Question: I wrote a web application that set a cookie and delete it. To clarify to scenario what I mean look at the following code snippet.
'''
package main
import (
"fmt"
"github.com/gorilla/mux"
"net/http"
"time"
)
func rootHandler(rw http.ResponseWriter, r *http.Request) {
fmt.Fprintf(rw, "Hello Foo")
}
func setCookieHandler(rw http.ResponseWriter, r *http.Request) {
c := &http.Cookie{
Name: "storage",
Value: "value",
Path: "/",
MaxAge: 0,
HttpOnly: true,
}
http.SetCookie(rw, c)
}
func deleteCookieHandler(rw http.ResponseWriter, r *http.Request) {
c, err := r.Cookie("storage")
if err != nil {
panic(err.Error())
}
c.Name = "Deleted"
c.Value = "Unuse"
c.Expires = time.Unix(<PHONE>, 1414414788000)
}
func readCookieHandler(rw http.ResponseWriter, r *http.Request) {
c, err := r.Cookie("storage")
if err != nil {
panic(err.Error())
}
fmt.Println(c.Expires)
}
func evaluateCookieHandler(rw http.ResponseWriter, r *http.Request) {
c, err := r.Cookie("storage")
if err != nil {
panic(err.Error())
}
if time.Now().After(c.Expires) {
fmt.Println("Cookie is expired.")
}
}
func main() {
mux := mux.NewRouter()
mux.HandleFunc("/", rootHandler)
mux.HandleFunc("/cookie", setCookieHandler)
mux.HandleFunc("/delete", deleteCookieHandler)
mux.HandleFunc("/read", readCookieHandler)
mux.HandleFunc("/eval", evaluateCookieHandler)
http.ListenAndServe(":3000", mux)
}
'''
As you can see, when I visit /cookie location, it will be set a cookie as expected. Then when I call /delete, it should change the name, value and expired time from cookie. The expired time is changed, but name and value not.

What do I want is, to delete the cookie from browser for sign out in a authentication system, when user click sign out button to delete cookie.
I also discover <URL> and follow the advice, but does not work as expected.
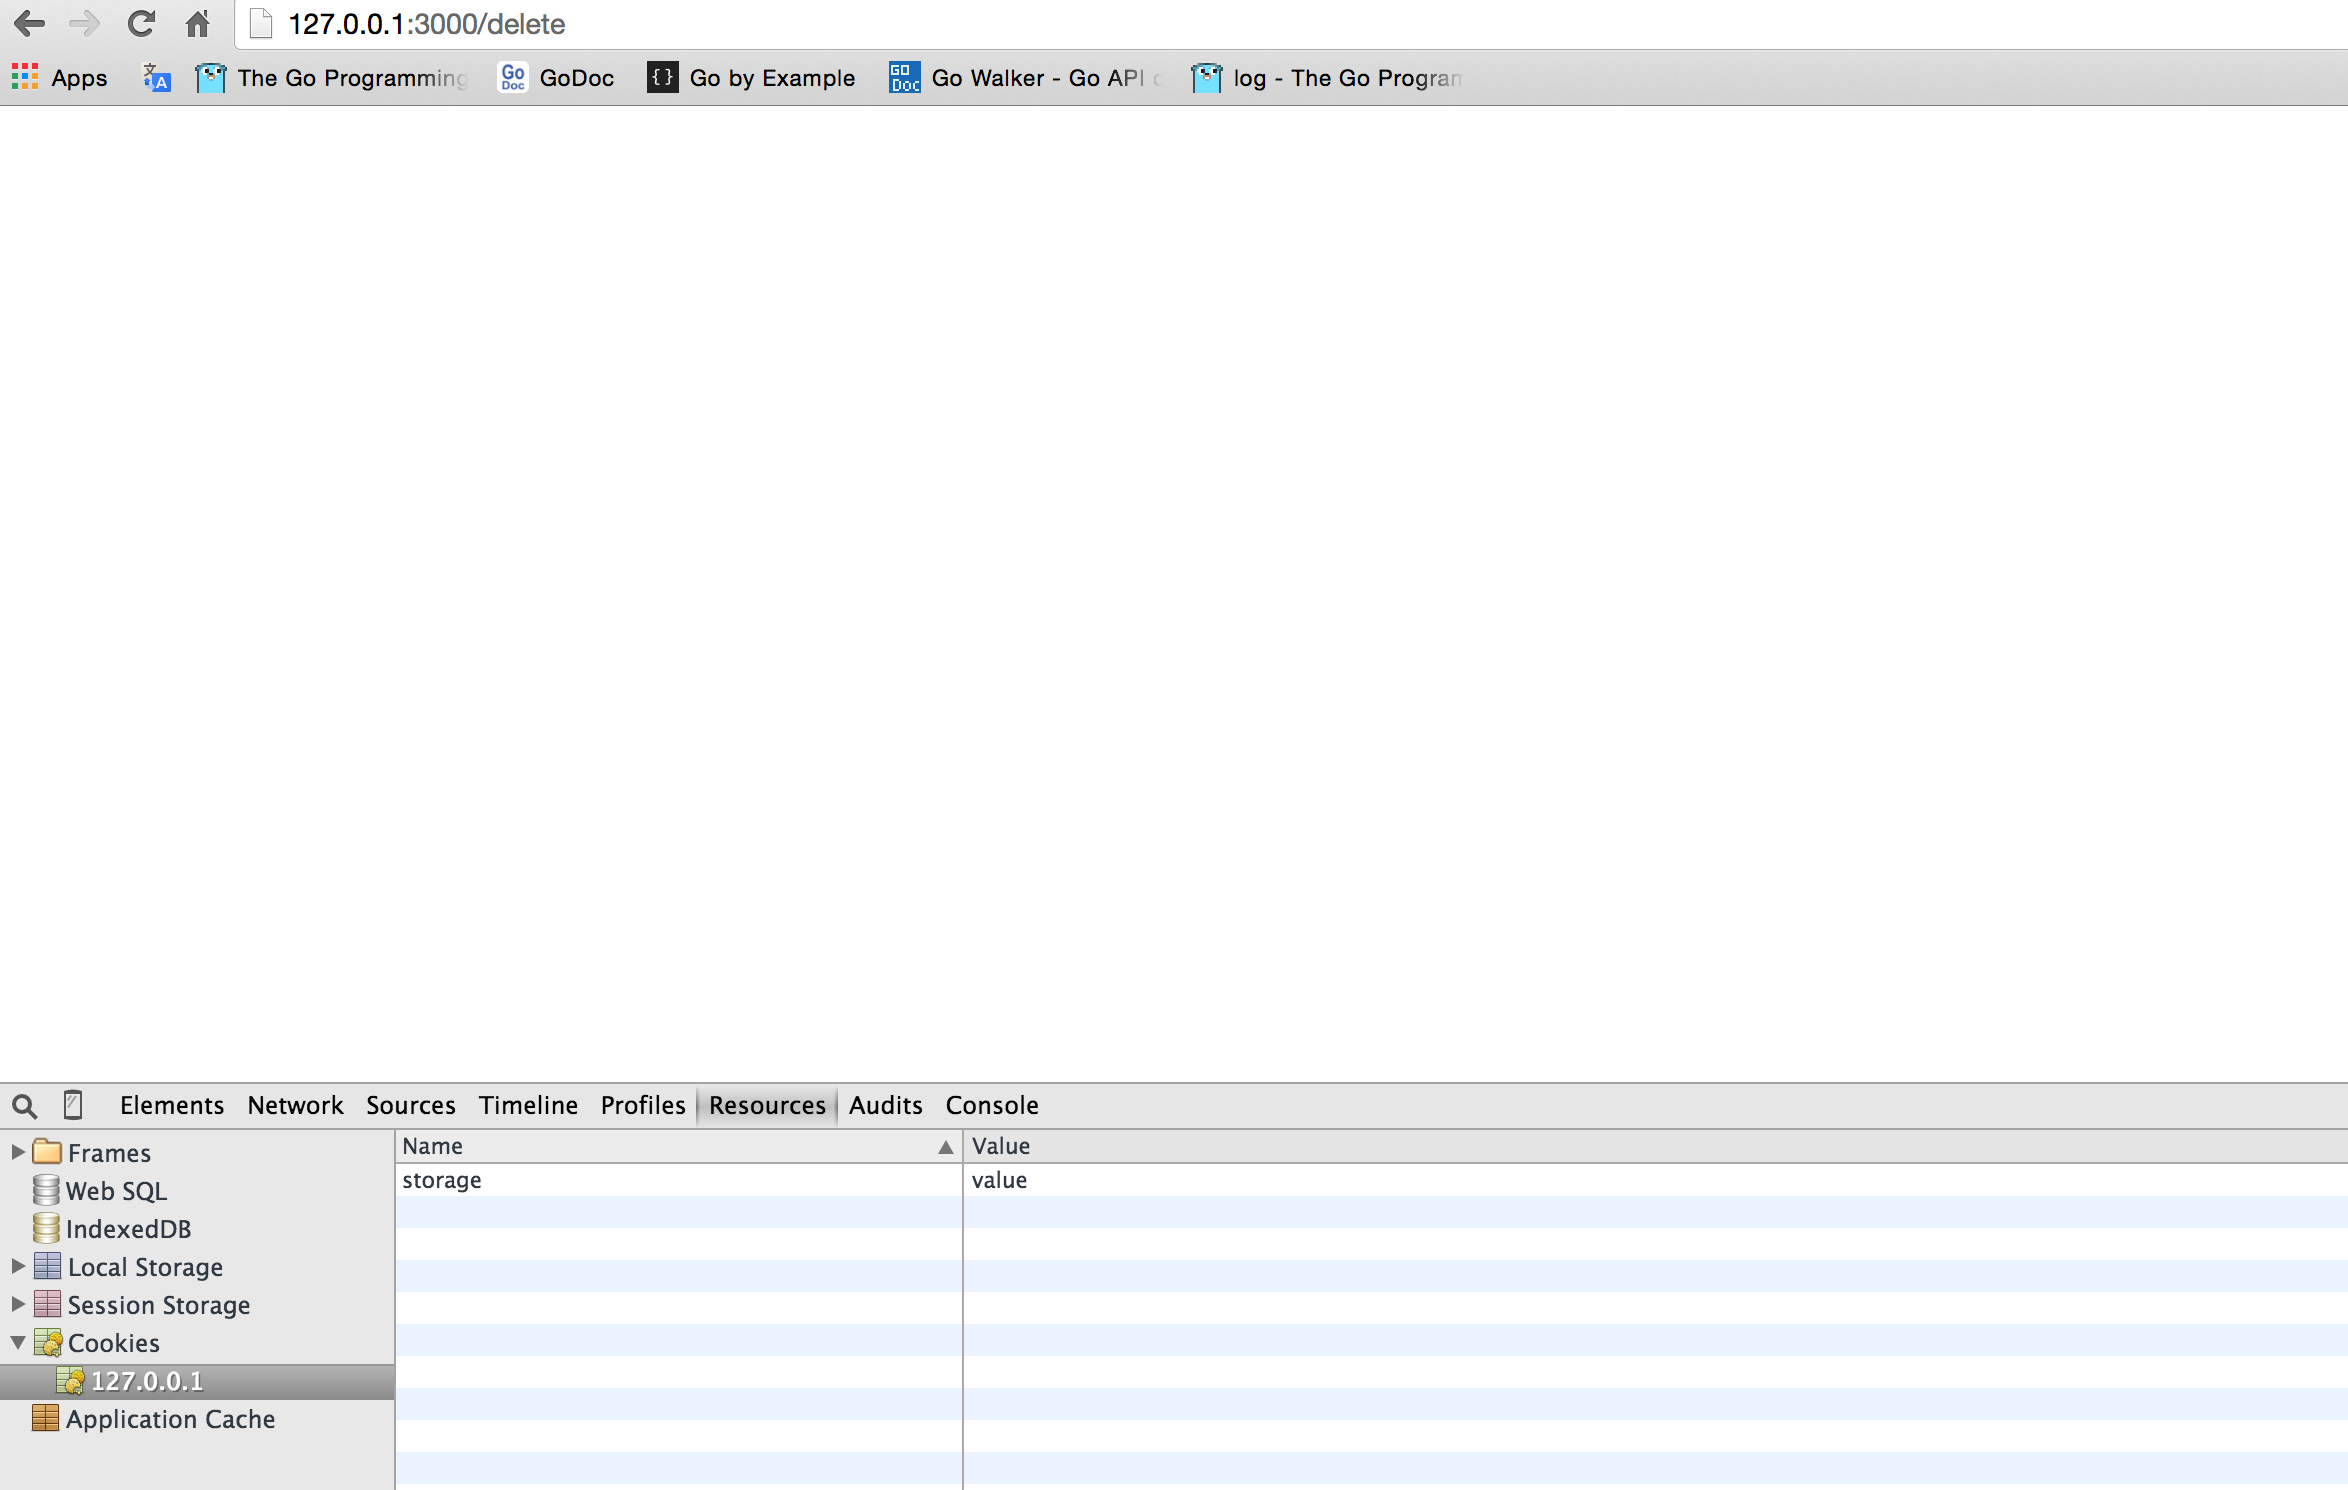
Answer: Cookies are keyed by name, so when you "change" the name, you actually "create" a different cookie, already expired.
Keep the name the same and it should work, but don't forget to take some time one day to read about cookies and how they work.